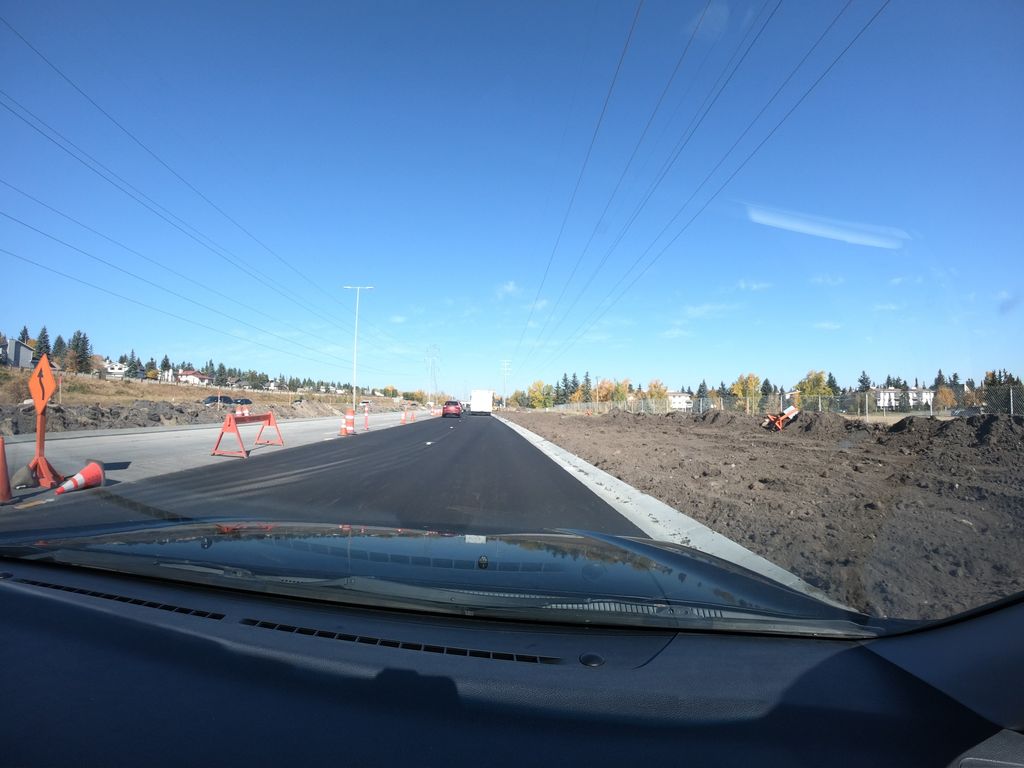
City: calgary